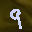
Label: 9